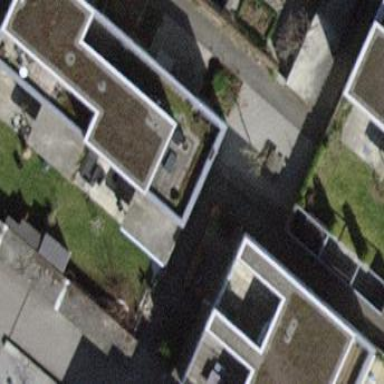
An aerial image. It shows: Flat-roofed building.